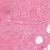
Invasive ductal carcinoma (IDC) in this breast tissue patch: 0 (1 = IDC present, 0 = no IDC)